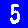
Digit: 5